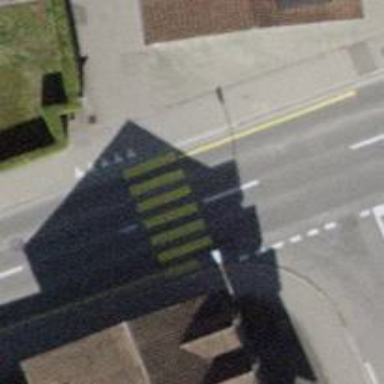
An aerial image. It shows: Road with "give way" sign.